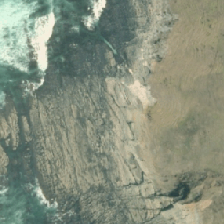
Land cover: low_producing_grassland